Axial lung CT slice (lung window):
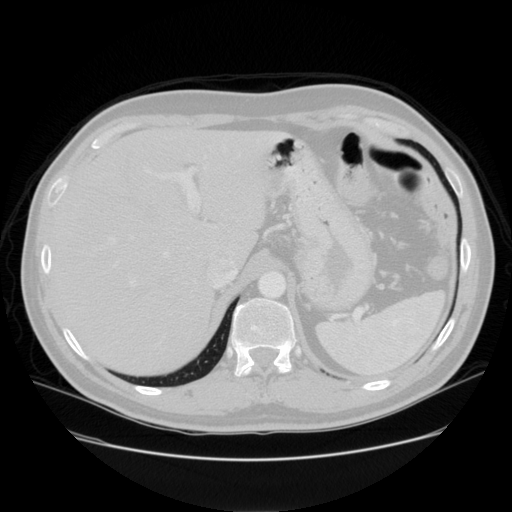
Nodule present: no